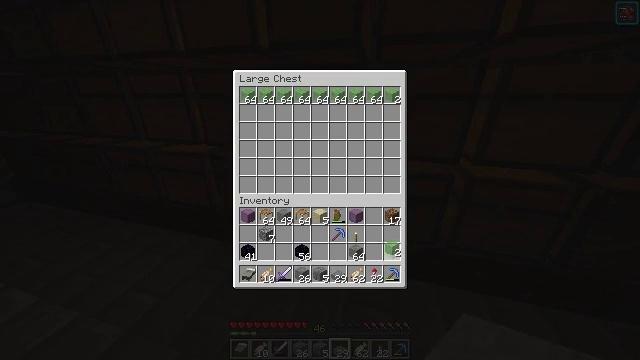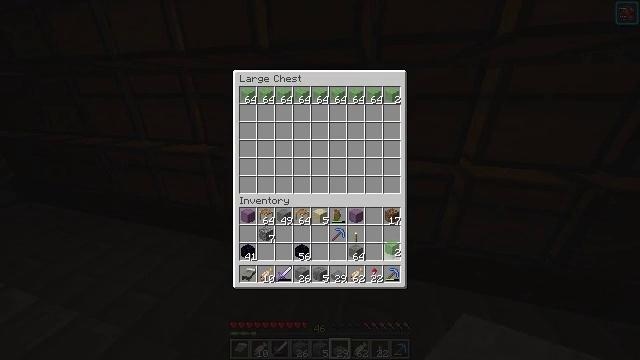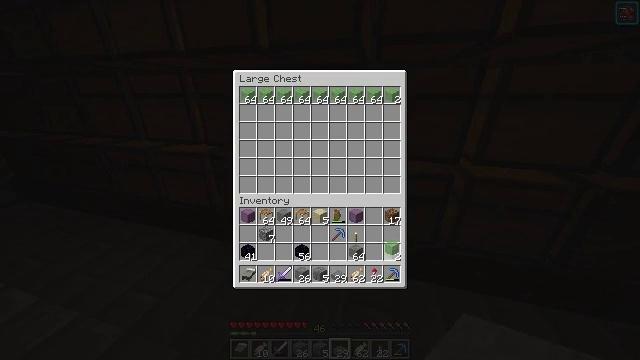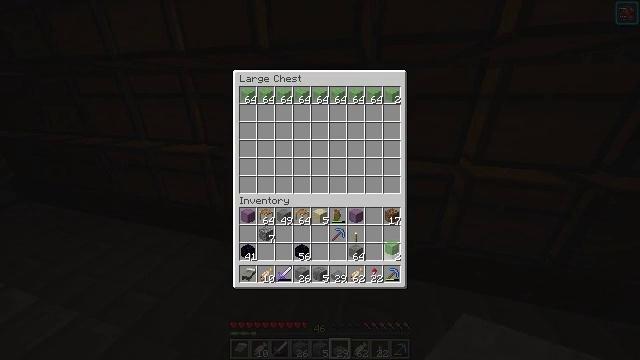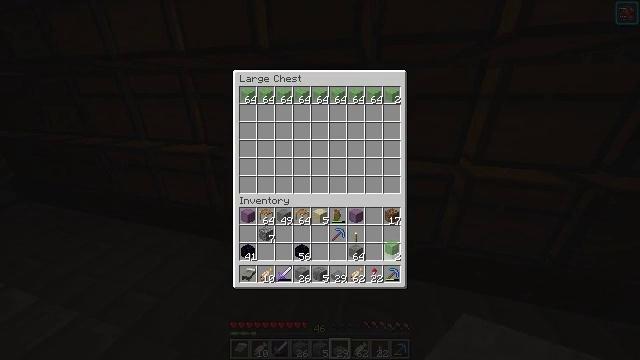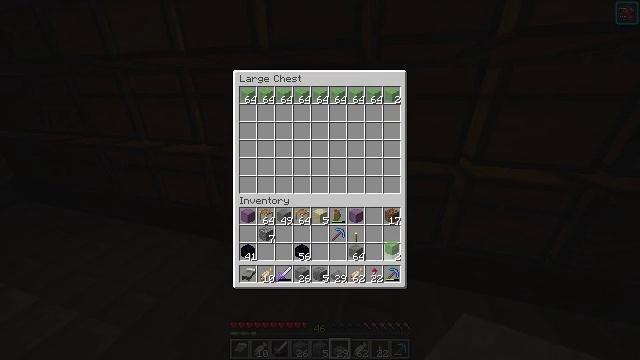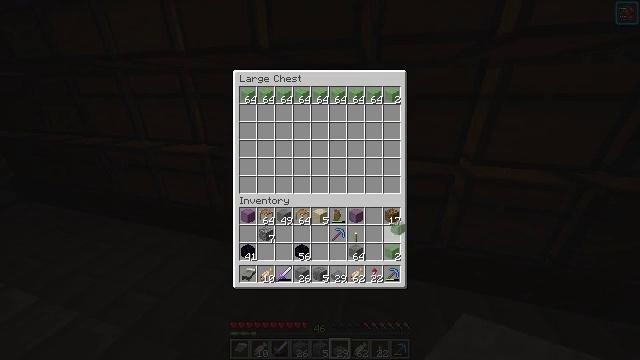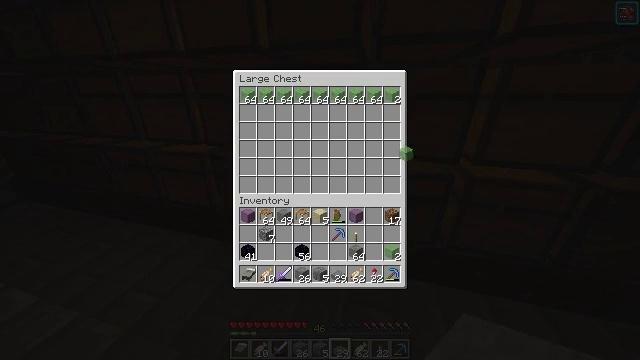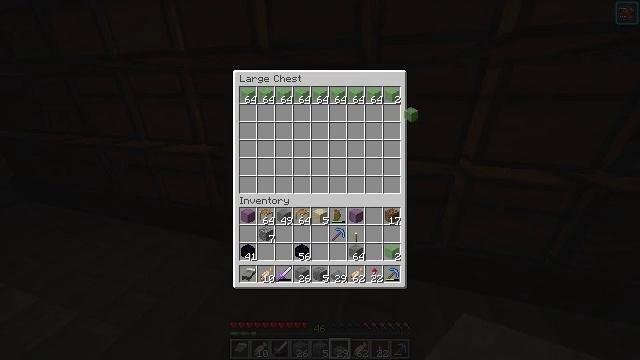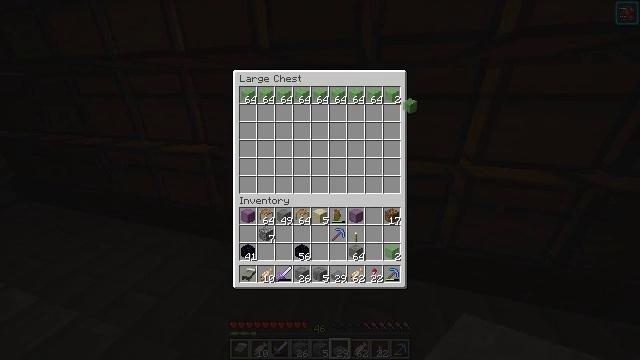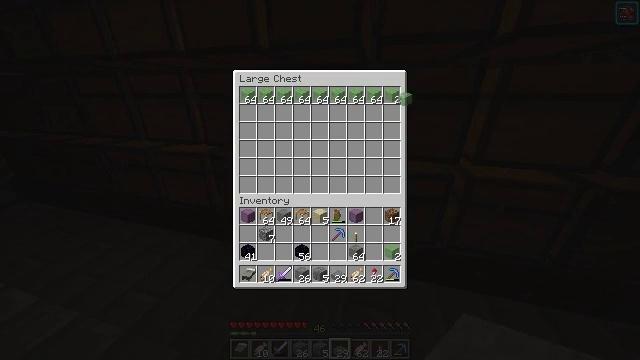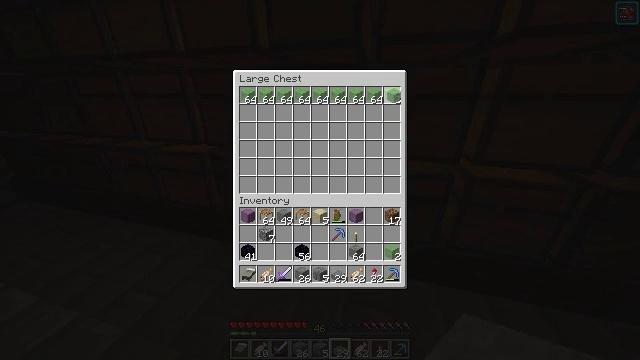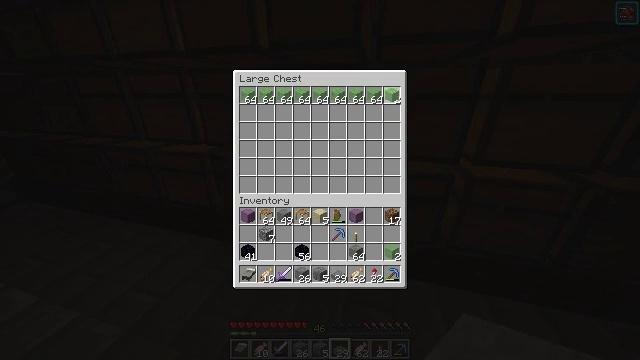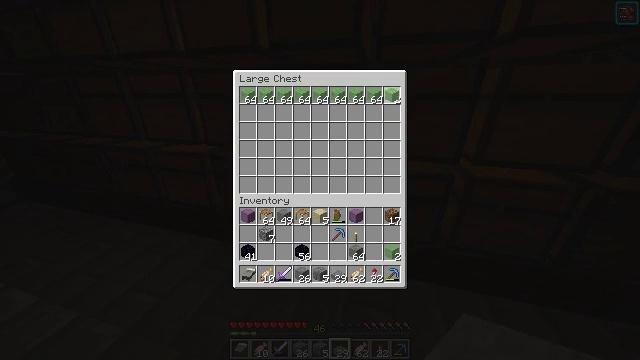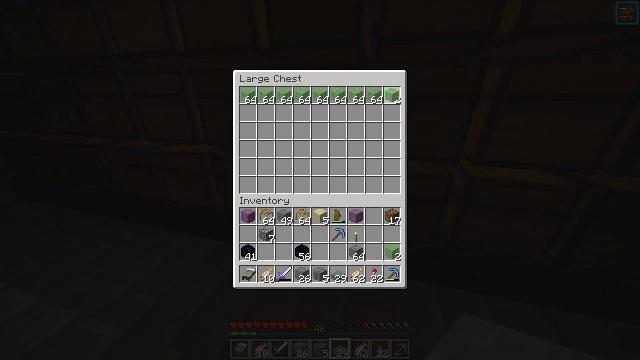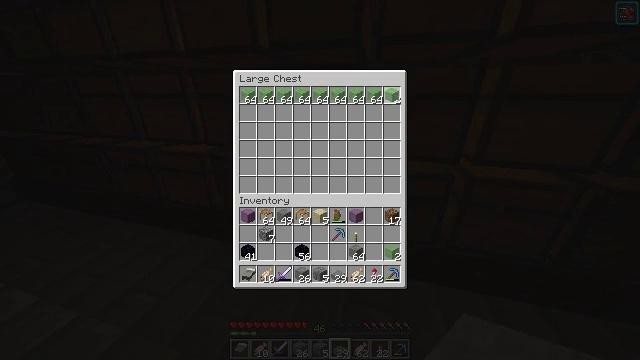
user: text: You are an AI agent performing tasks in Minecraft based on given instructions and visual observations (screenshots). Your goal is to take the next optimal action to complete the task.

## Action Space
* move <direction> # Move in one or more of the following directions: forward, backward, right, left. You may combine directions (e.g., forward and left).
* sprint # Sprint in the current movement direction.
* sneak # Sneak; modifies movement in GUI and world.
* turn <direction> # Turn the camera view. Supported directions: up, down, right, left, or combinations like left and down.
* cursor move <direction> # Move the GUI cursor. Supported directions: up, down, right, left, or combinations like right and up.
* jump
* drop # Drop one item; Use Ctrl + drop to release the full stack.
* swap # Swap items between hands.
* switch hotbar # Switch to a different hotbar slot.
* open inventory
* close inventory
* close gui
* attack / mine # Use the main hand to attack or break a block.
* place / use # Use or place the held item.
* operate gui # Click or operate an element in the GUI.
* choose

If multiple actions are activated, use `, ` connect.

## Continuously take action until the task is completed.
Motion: motion action
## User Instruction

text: Combine slimeballs in the crafting grid to make a slime block.
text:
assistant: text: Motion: choose
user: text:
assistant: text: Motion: no_op
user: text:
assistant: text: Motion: no_op
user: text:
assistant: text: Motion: no_op
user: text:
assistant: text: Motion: no_op
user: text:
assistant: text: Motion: cursor move up
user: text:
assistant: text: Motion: cursor move right and up
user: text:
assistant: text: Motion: cursor move up
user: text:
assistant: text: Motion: cursor move up
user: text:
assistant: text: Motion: no_op
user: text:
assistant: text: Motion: cursor move left
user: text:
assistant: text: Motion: no_op
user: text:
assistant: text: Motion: no_op
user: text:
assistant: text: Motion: operate gui
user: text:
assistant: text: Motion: operate gui
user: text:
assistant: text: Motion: no_op
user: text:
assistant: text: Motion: no_op
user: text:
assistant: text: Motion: no_op
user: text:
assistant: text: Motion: cursor move left and up
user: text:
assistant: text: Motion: no_op
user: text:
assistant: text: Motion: cursor move right
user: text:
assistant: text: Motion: no_op
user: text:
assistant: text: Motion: no_op
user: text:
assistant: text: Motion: no_op
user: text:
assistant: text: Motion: no_op
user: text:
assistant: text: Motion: no_op
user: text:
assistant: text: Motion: no_op
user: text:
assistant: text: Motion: no_op
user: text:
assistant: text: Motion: no_op
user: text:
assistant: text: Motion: no_op